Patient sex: M
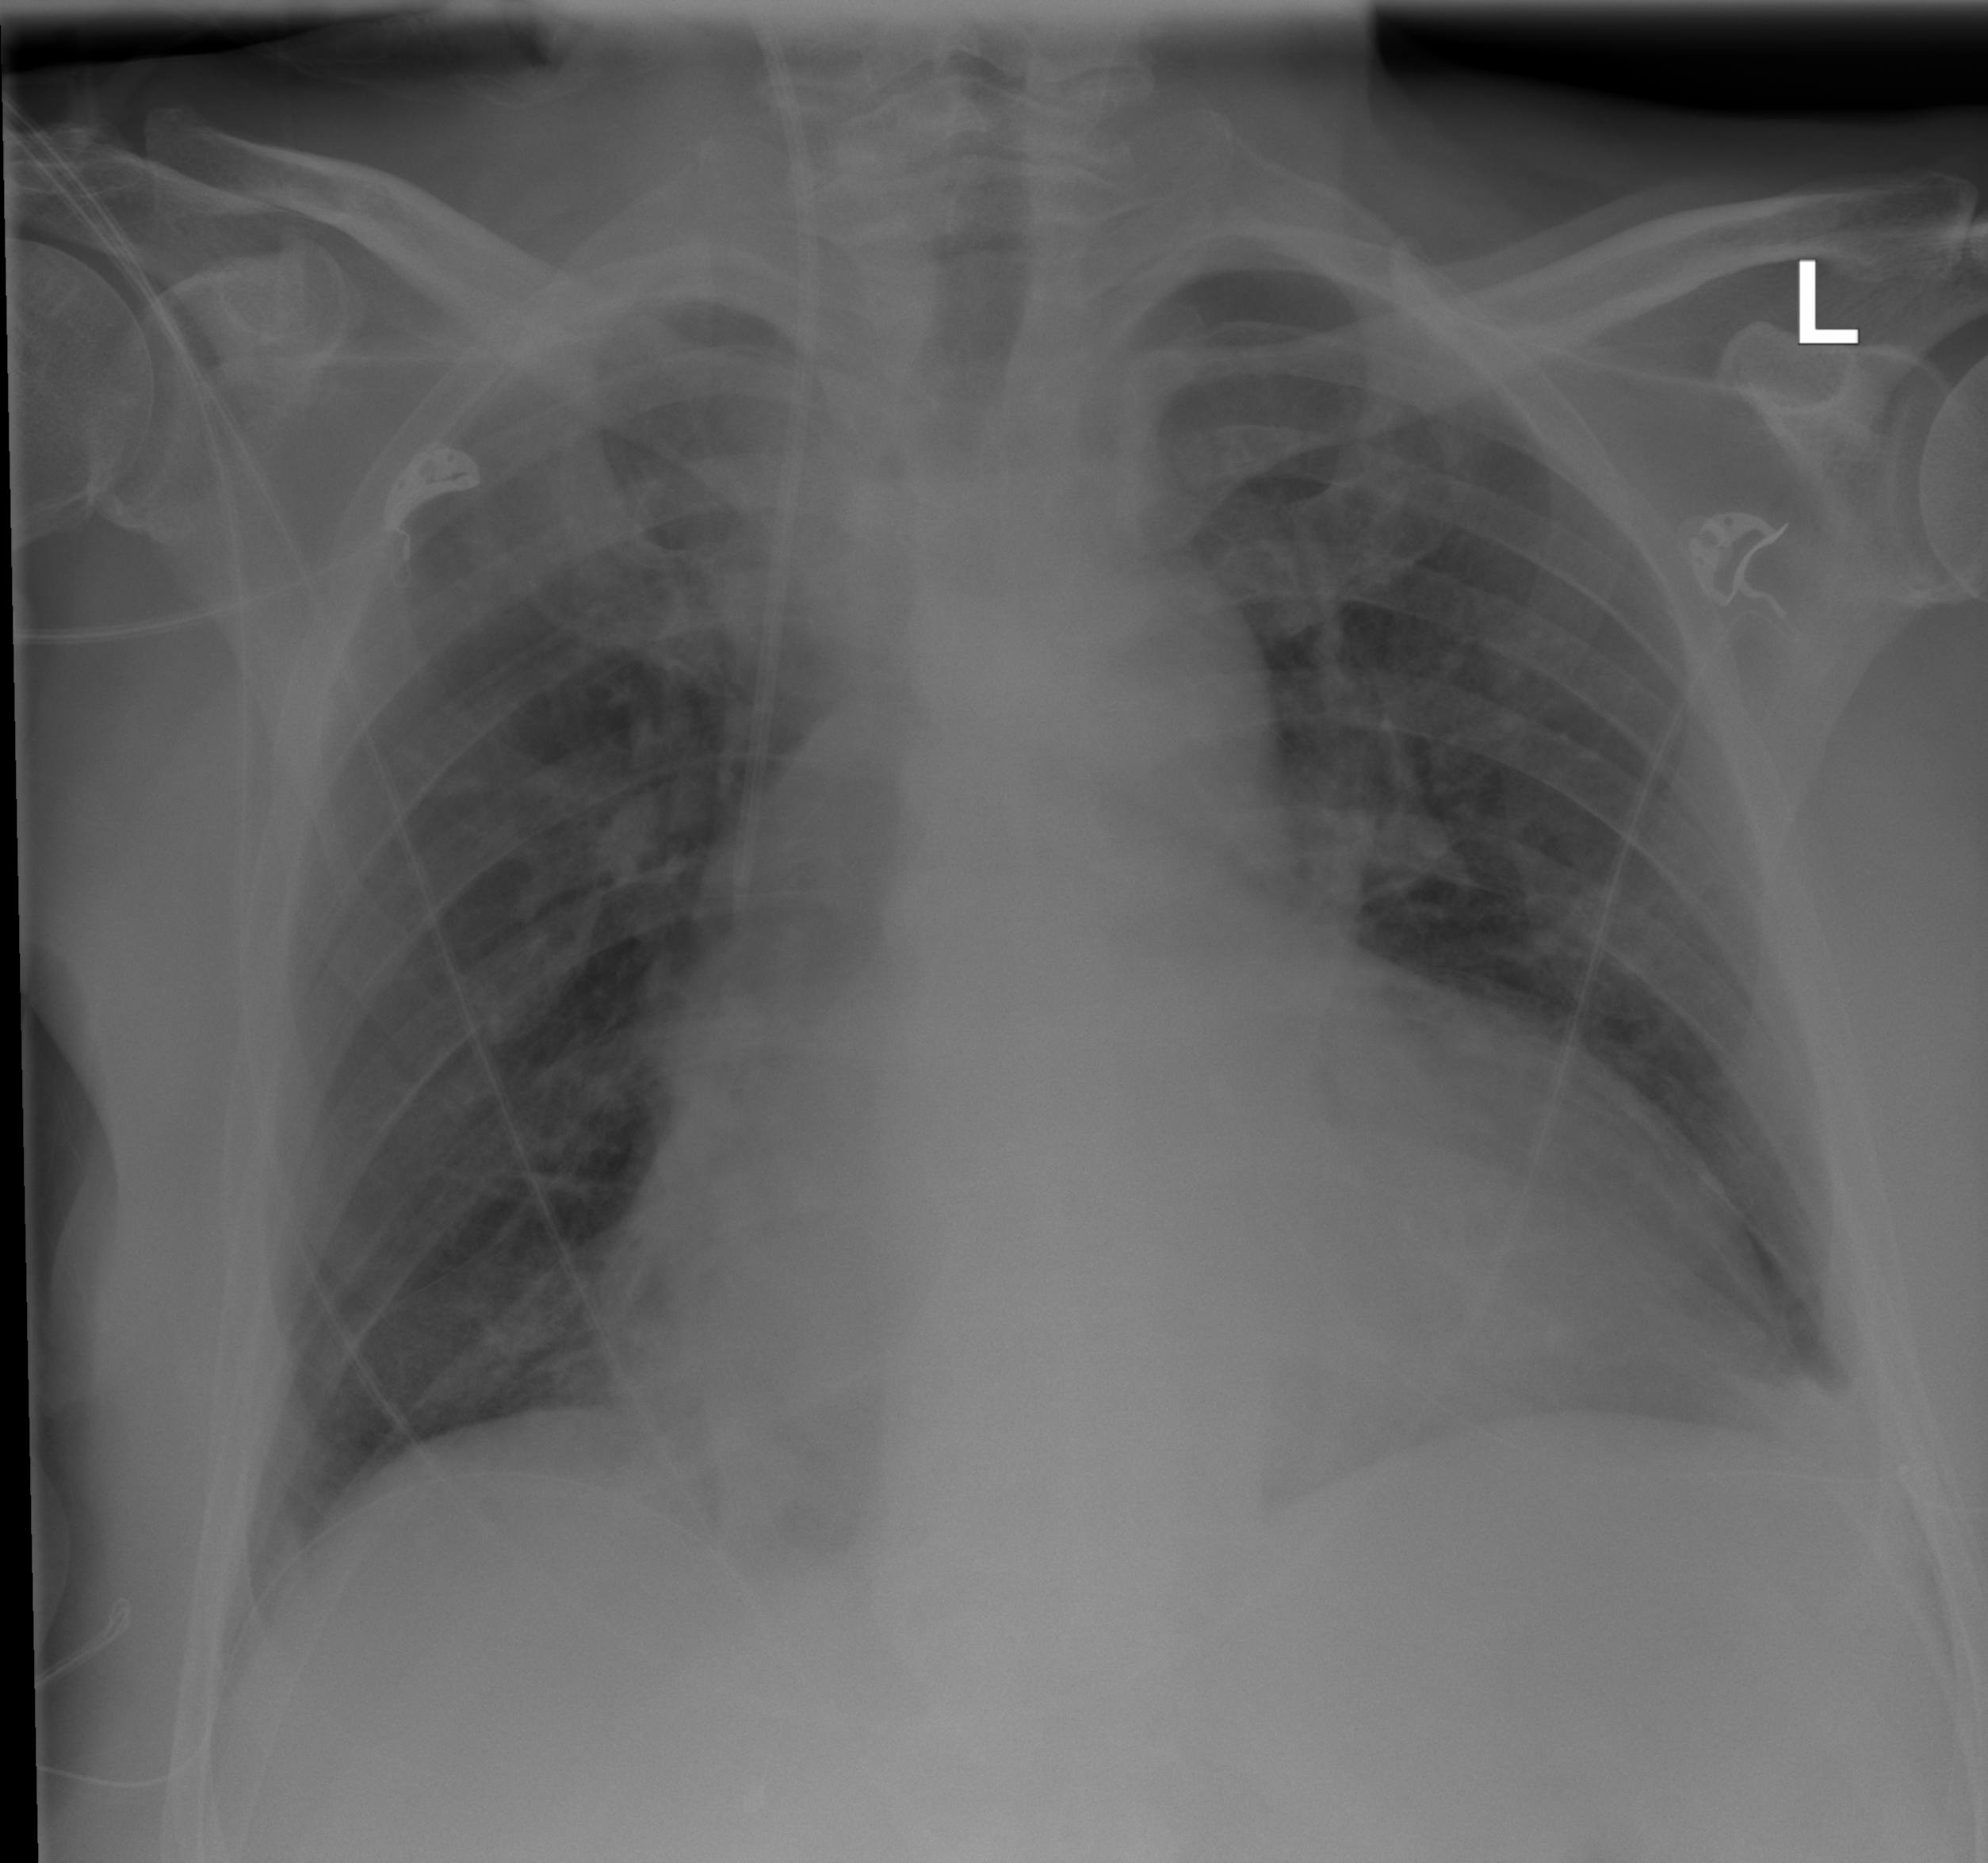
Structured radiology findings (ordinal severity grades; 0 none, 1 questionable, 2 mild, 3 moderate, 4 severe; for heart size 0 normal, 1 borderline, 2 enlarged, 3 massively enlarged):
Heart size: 2
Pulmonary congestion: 2
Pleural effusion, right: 0
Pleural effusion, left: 2
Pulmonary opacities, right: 2
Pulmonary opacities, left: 2
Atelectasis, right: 2
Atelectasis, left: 2